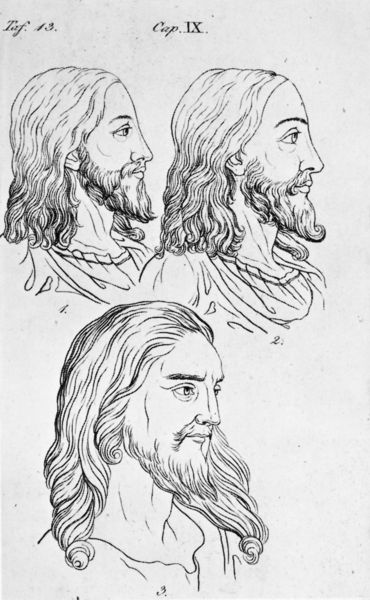
Titel: Physiognomische Fragmente
Künstler: Johann Kaspar Lavater
Schlagwörter: kopf, mann, grau, haar, kreide, köpfe, mund, männer, nase, ohr, profil, skizze, stirn, weiss, zeichnung, blick, bart, bärte, gesichter, hemd, augen, gesicht, vollbart, hals, portrait, porträt, auge, haare, lange haare, drei, locken, rechts, renaissance, papier, haltung, studie, grafik, graphik, tafel, tusche, druckgraphik, seite, beschriftung, bleistift, portraits, christus, jesus, skizzen, protrait, profi, langhaarig, schaubild, schauend, cap., kapittel, cap.ix, junger mann